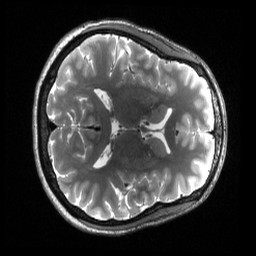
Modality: T2w
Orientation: axial
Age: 42
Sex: female
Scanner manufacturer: siemens
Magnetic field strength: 3 T
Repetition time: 3.2 s
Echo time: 0.563 s